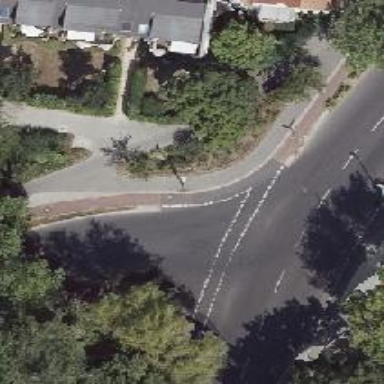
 there is cycle track. No stopping is allowed on both sides for parking."